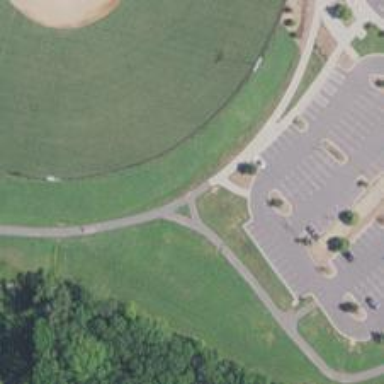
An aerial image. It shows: Asphalt path with excellent trail visibility.